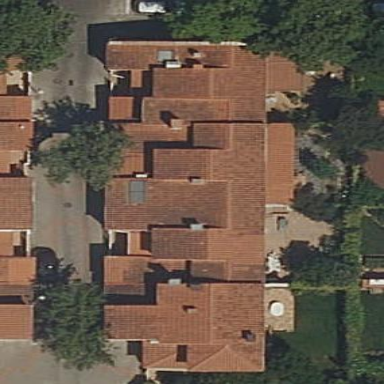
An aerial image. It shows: Terrace building.